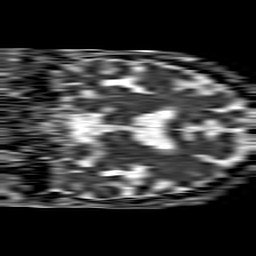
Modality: ADC
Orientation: coronal
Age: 75
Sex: male
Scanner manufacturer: philips
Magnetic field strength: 1.5 T
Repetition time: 4.6 s
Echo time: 0.08631 s